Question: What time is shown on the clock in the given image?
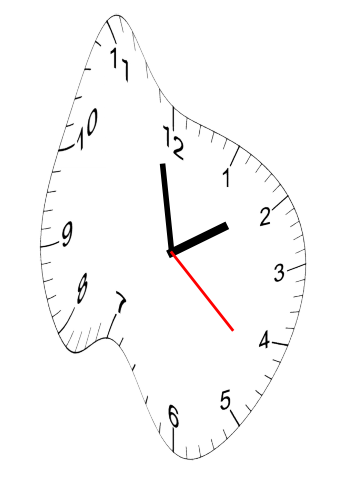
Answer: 01:58:22